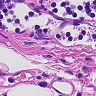
Metastatic tissue present: no